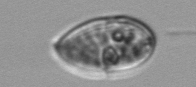
Label: Gyrodinium